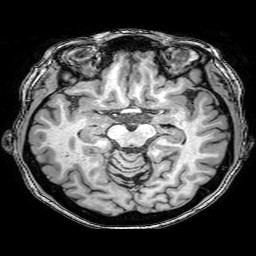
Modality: T1w
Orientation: coronal
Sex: female
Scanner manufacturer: philips
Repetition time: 0.008143 s
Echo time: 0.00373 s